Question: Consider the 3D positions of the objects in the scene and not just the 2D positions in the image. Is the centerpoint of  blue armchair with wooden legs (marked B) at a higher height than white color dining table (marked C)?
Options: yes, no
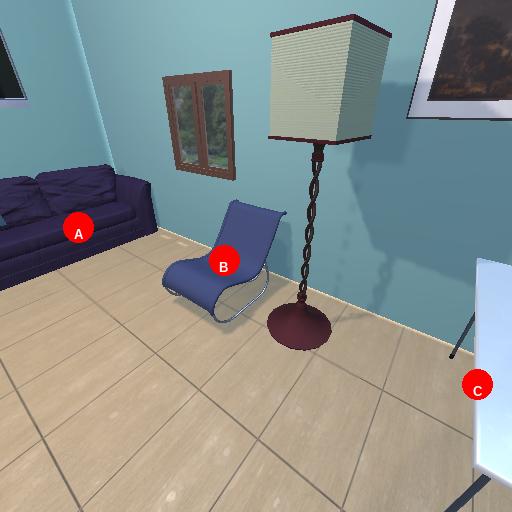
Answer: yes